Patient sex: F
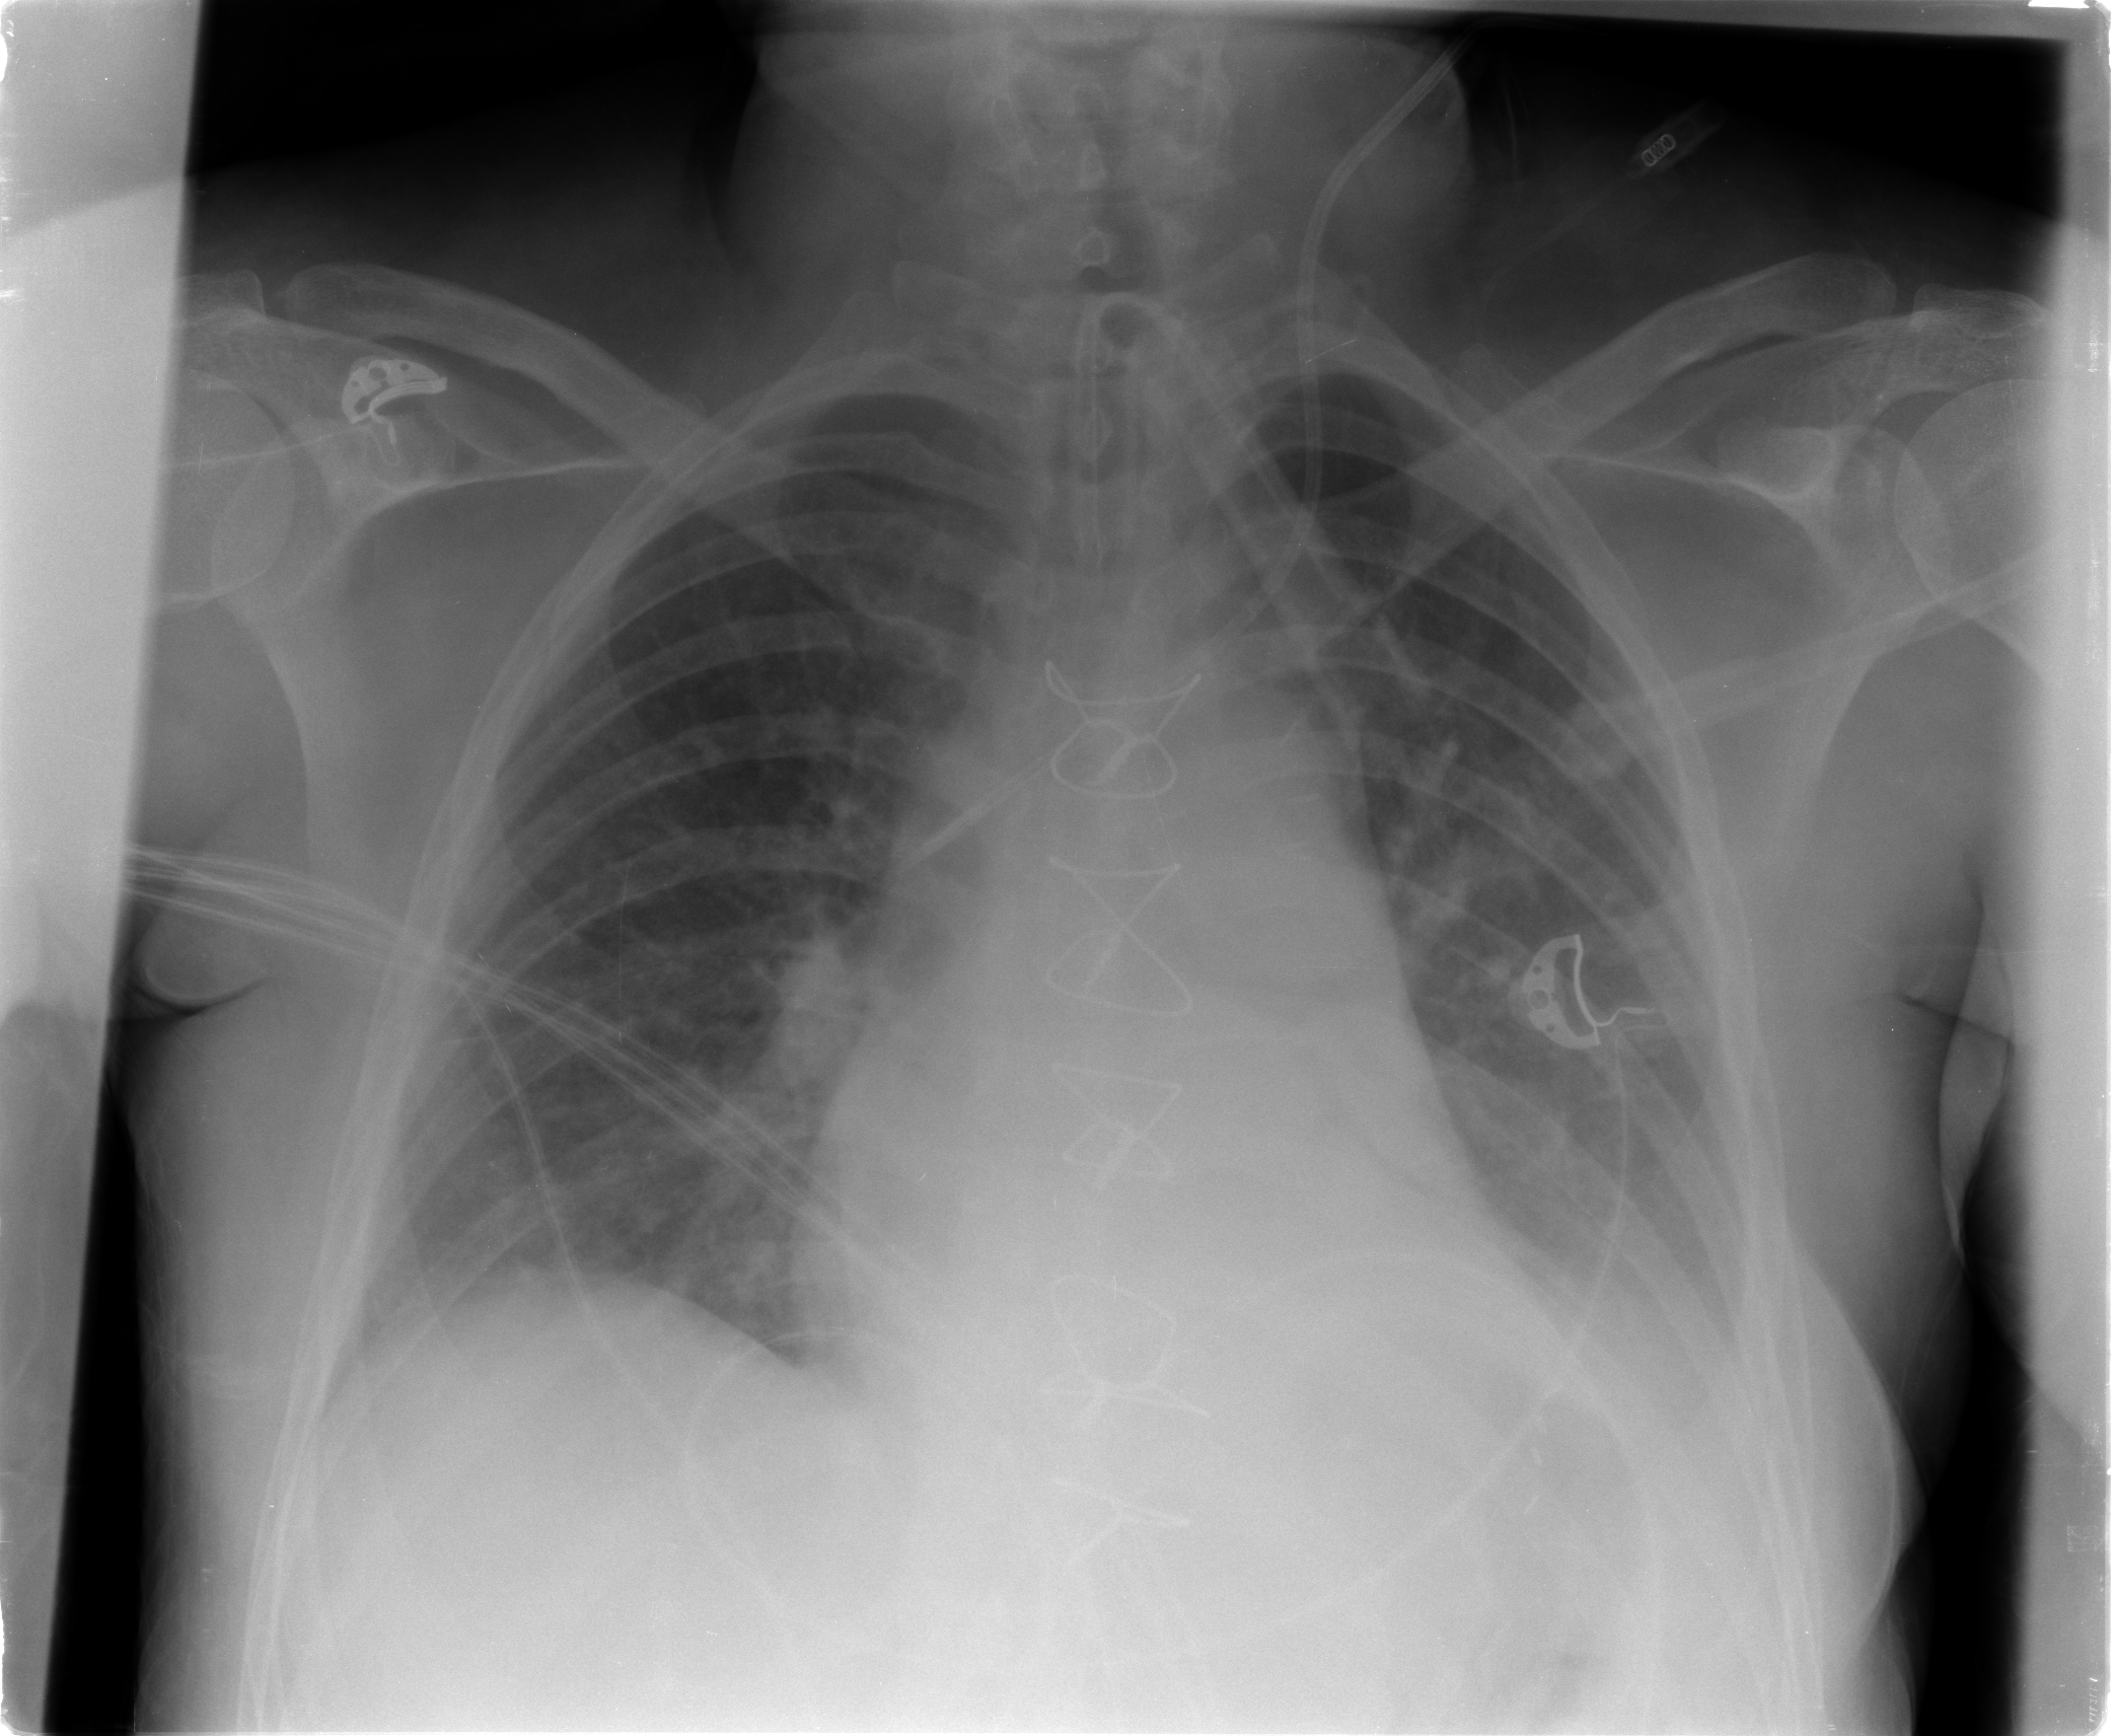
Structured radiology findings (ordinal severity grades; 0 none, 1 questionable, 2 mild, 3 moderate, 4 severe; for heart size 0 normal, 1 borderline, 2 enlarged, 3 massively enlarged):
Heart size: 0
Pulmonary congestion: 0
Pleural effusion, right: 0
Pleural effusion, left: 2
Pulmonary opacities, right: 0
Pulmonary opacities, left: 0
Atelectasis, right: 0
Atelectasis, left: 2